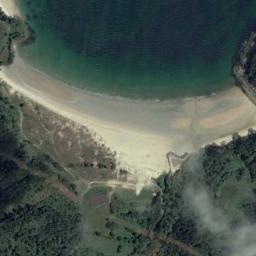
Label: beach